【题型】解答题　【知识点】解析几何　【难度】medium
（2024·上海崇明·一模）已知椭圆$\Gamma:\frac{y^2}{4}+\frac{x^2}{3}=1$，点$F_1$、$F_2$分别是椭圆的下焦点和上焦点，过点$F_2$的直线$l$与椭圆交于$A$、$B$两点。

(1) 若直线$l$平行于$x$轴，求线段$AB$的长；
(2) 若点$A$在$y$轴左侧，且$\overrightarrow{F_1A}\cdot\overrightarrow{F_2A}=\frac{9}{4}$，求直线$l$的方程；
(3) 已知椭圆上的点$C$满足$|CA|=|CB|$，是否存在直线$l$使得$\triangle ABC$的重心在$x$轴上？若存在，请求出直线$l$的方程；若不存在，请说明理由。
【解答】
\textbf{【答案】}
(1) $3$
(2) $y = 1$ 或 $y = \frac{4}{3}x + 1$
(3) 存在，$y = \pm\frac{\sqrt{3}}{3}x + 1$ 或 $y = 1$ 或 $x = 0$

\textbf{【解析】}
(1) 由题意，$F_1(0,-1)$、$F_2(1,0)$，所以直线的方程是$y=1$，
代入$\frac{x^2}{4}+\frac{y^2}{3}=1$中，得$x=\pm\frac{3}{2}$，所以$|AB|=3$。

(2) 设$A(x_0,y_0)(x_0<0)$，则$\overrightarrow{F_1A}=(x_0,y_0+1)$，$\overrightarrow{F_2A}=(x_0,y_0-1)$，
所以$\overrightarrow{F_1A}\cdot\overrightarrow{F_2A}=x_0^2+(y_0+1)(y_0-1)=\frac{9}{4}$。
又$\frac{x_0^2}{4}+\frac{y_0^2}{3}=1$，所以$\begin{cases}x_0^2=-\frac{3}{2}y_0^2+3\\y_0^2=\frac{3}{4}\end{cases}$，解得$A$点坐标是$\left(-\frac{3}{2},1\right)$或$\left(-\frac{3}{2},-1\right)$，
所以直线的方程是$y=1$或$y=\frac{4}{3}x+1$。

(3) 当直线$l$的斜率存在时，设直线的方程为$y=kx+1$，

代入$\frac{x^2}{4}+\frac{y^2}{3}=1$中，得$(3k^2+4)x^2+6kx-9=0$，此时$\Delta=144k^2+144>0$。
设$A(x_1,y_1)$，$B(x_2,y_2)$，$C(x_3,y_3)$，
则$x_1+x_2=\frac{-6k}{3k^2+4}$，所以$AB$中点$M\left(\frac{-3k}{3k^2+4},\frac{4}{3k^2+4}\right)$。
又$\triangle ABC$的重心在$x$轴上，所以$y_1+y_2+y_3=0$，
即$k(x_1+x_2)+2+y_3=0$，故$y_3=-\frac{8}{3k^2+4}$。
因为$|CA|=|CB|$，所以$MC\perp AB$，
所以$\overrightarrow{MC}\cdot\overrightarrow{AB}=\left(x_3+\frac{3k}{3k^2+4},y_3-\frac{4}{3k^2+4}\right)\cdot(x_1-x_2,y_1-y_2)$，
因为$x_1-x_2\neq0$，所以$x_3+\frac{3k}{3k^2+4}+\left(y_3-\frac{4}{3k^2+4}\right)k=0$，
所以$x_3=\frac{9k}{3+4k^2}$，所以$C\left(\frac{9k}{3+4k^2},-\frac{8}{3k^2+4}\right)$。
因为点$C$在椭圆上，所以$\frac{\left(-\frac{8}{3k^2+4}\right)^2}{4}+\frac{\left(\frac{9k}{3+4k^2}\right)^2}{3}=1$，解得$k=0$或$k=\pm\frac{\sqrt{3}}{3}$。

当直线$l$的斜率不存在时，直线$l$的方程为$x=0$，
此时$A$、$B$恰为长轴顶点，点$C$为短轴顶点，满足题意。

综上所述，存在直线$l$使得$\triangle ABC$的重心在$x$轴上，
其方程为：$y=\pm\frac{\sqrt{3}}{3}x+1$或$y=1$或$x=0$。

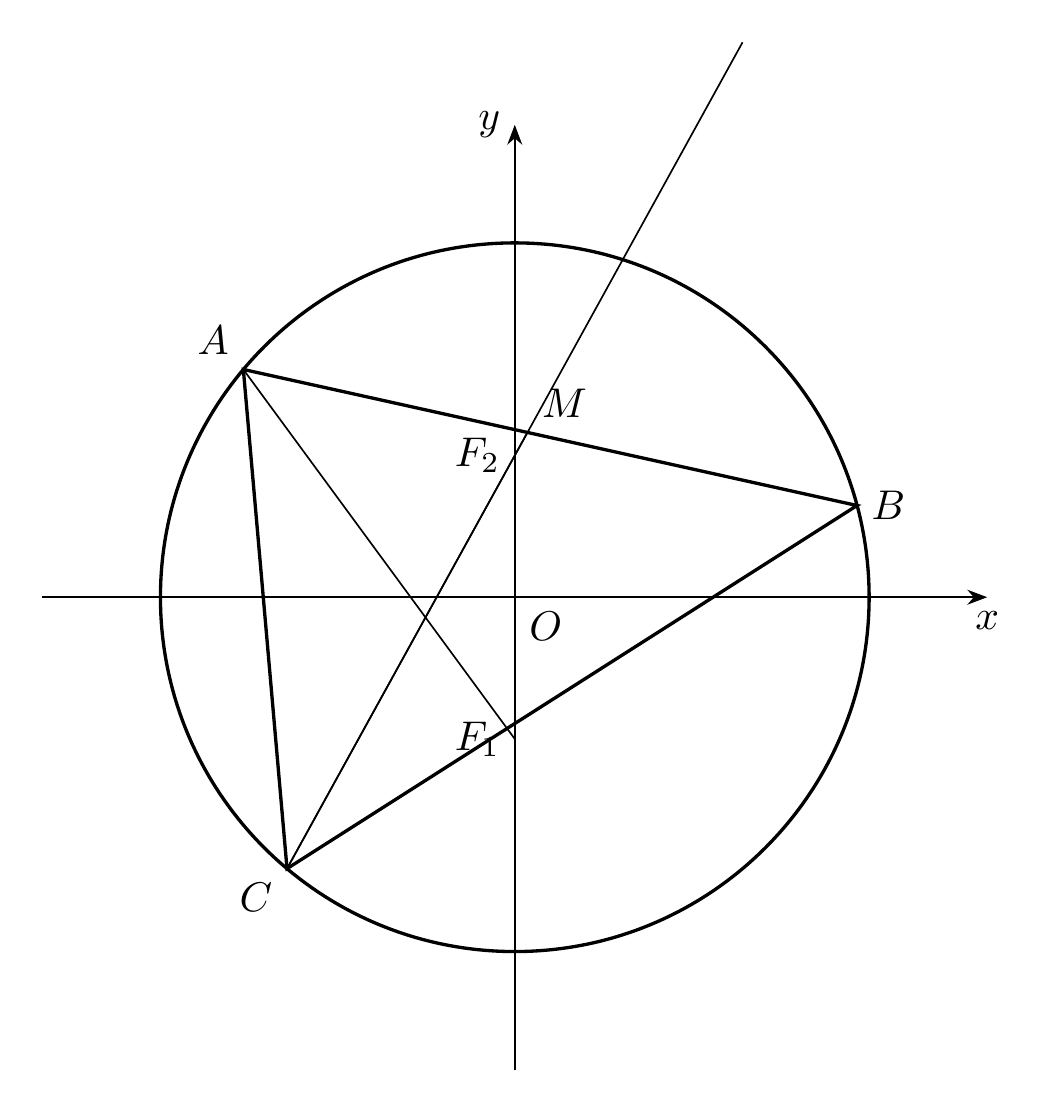